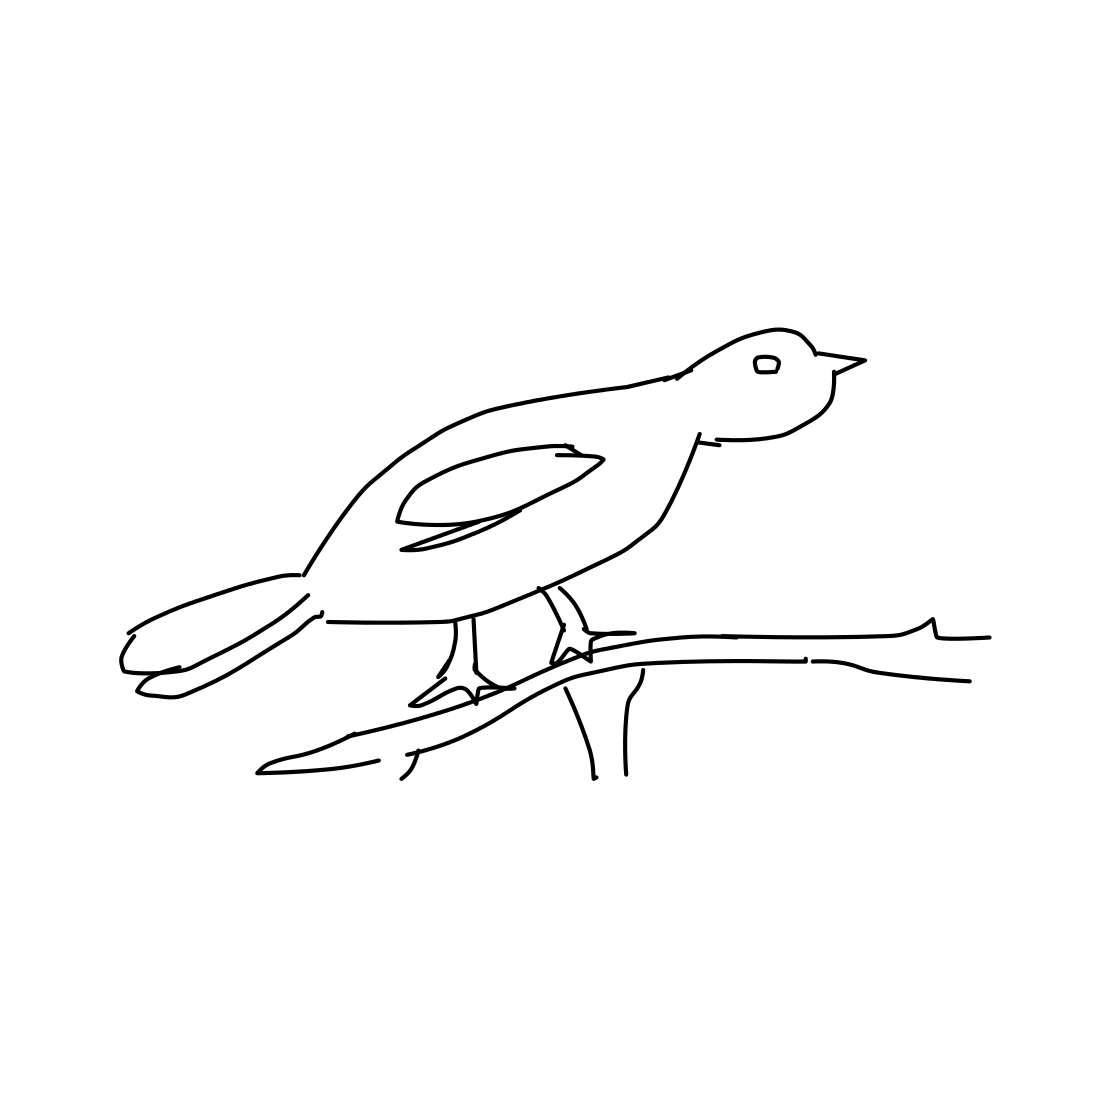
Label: standing bird